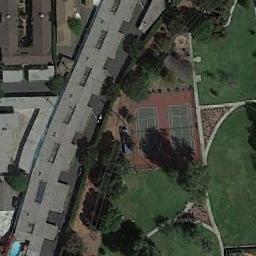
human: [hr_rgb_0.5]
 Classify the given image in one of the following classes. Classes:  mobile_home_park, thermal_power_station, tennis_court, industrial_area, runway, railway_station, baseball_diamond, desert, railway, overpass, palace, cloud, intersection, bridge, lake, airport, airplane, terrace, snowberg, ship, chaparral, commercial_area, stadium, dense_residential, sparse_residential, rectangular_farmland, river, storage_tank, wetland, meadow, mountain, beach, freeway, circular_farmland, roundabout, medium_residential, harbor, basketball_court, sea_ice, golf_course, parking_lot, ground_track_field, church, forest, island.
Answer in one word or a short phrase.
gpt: tennis_court